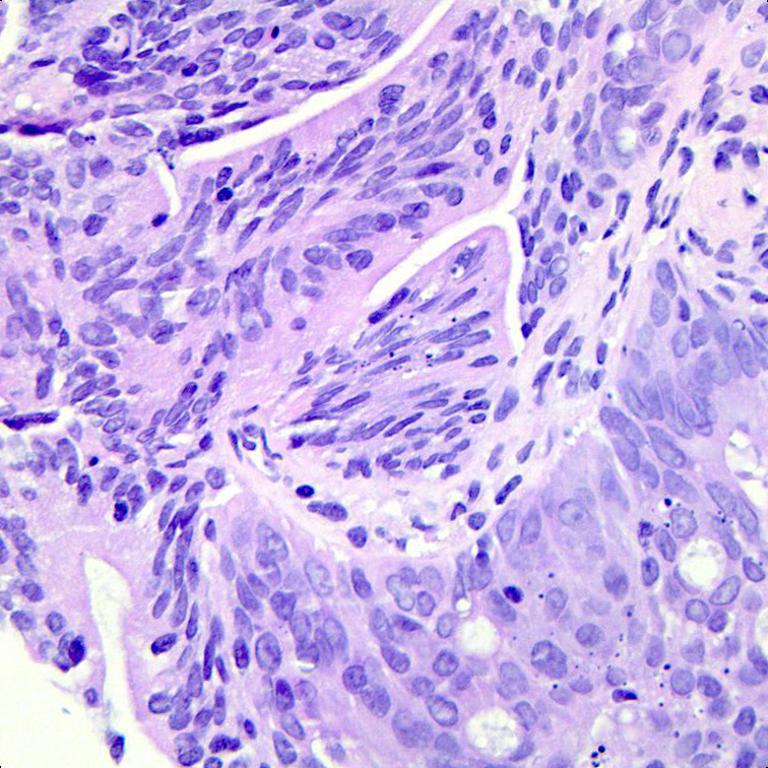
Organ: colon
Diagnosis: adenocarcinomas